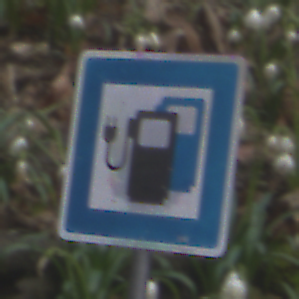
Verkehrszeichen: LadestationFuerElektrofahrzeuge
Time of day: MorningAfternoon
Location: Outdoor (Nature)
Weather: PartlyCloudy
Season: NotSpecified
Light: Natural